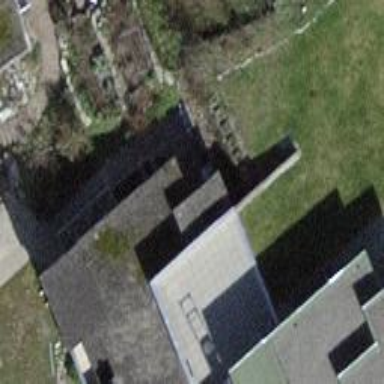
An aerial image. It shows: Flat-roofed building.